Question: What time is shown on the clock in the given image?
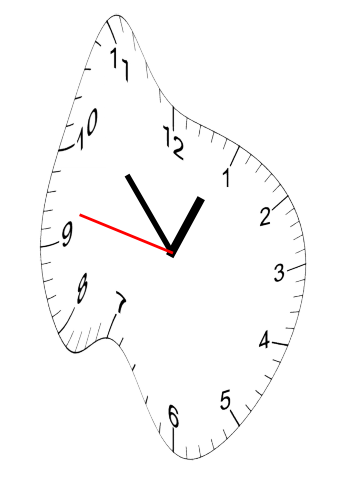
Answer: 12:52:47